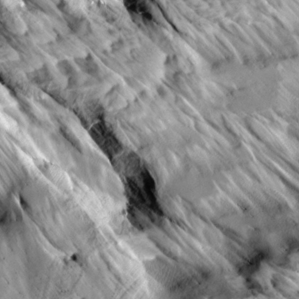
Label: non_frost